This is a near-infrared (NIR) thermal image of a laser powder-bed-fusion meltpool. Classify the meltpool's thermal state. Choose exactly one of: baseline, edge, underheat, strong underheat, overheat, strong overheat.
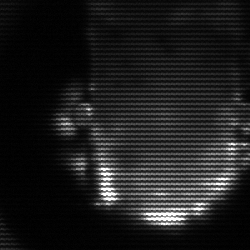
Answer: baseline